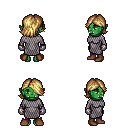
a pixel art fantasy rpg character, female body template, orc, green skin, chain mail, magenta pants, blonde swoop hairstyle, metal gloves, brown shoes, four views (front, back, left, right), 2x2 character sprite sheet, small pixel art, hard edges, no anti-aliasing